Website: apple
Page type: payment
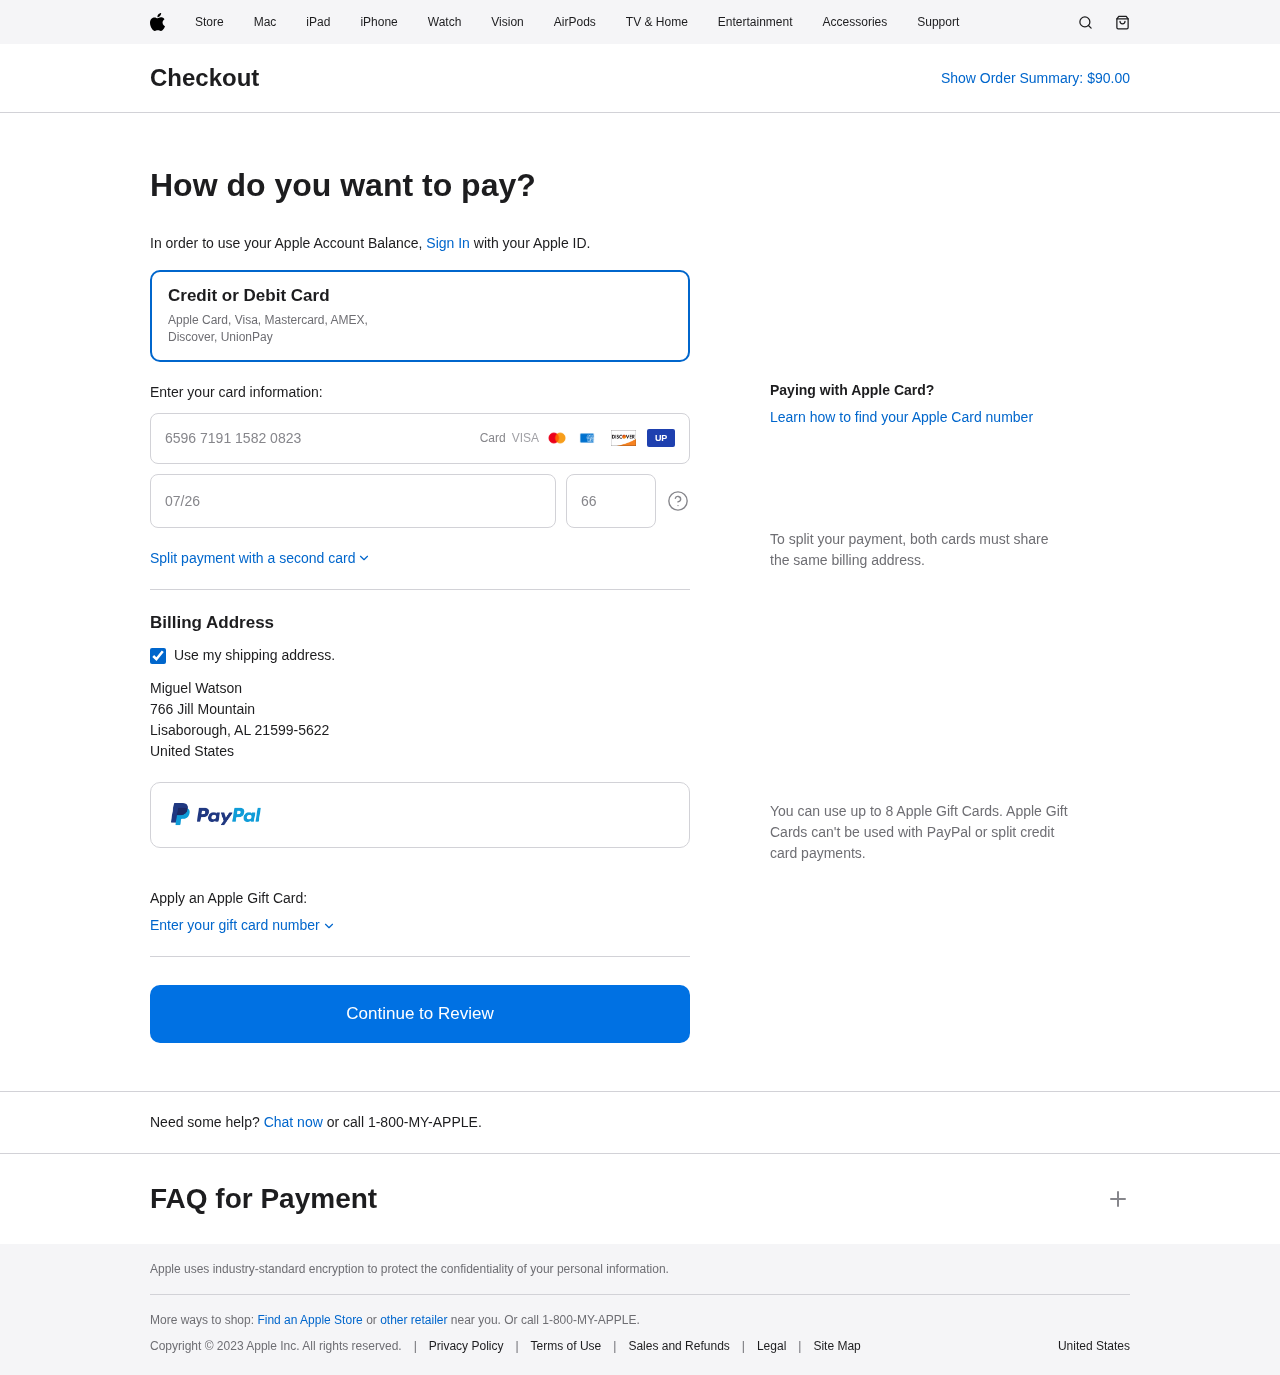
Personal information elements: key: PII_CARD_CVV
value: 660
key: PII_CARD_EXPIRY
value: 07/26
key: PII_CARD_NUMBER
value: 6596 7191 1582 0823
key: PII_COUNTRY
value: United States
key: PII_FULLNAME
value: Miguel Watson
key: PII_STREET
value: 766 Jill Mountain
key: PII_CITY_STATE_ZIP
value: Lisaborough, AL 21599-5622
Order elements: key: ORDER_TOTAL
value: $90.00